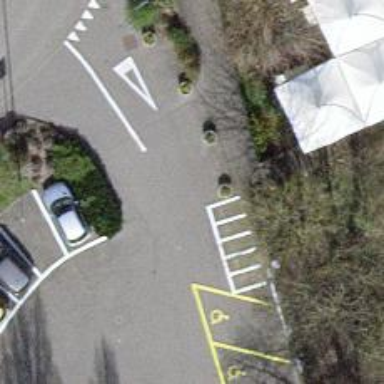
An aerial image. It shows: Motorcycle parking area.